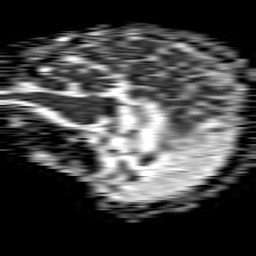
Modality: ADC
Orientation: sagittal
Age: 85
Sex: female
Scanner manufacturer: philips
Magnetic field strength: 1.5 T
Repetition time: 4.6 s
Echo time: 0.08631 s